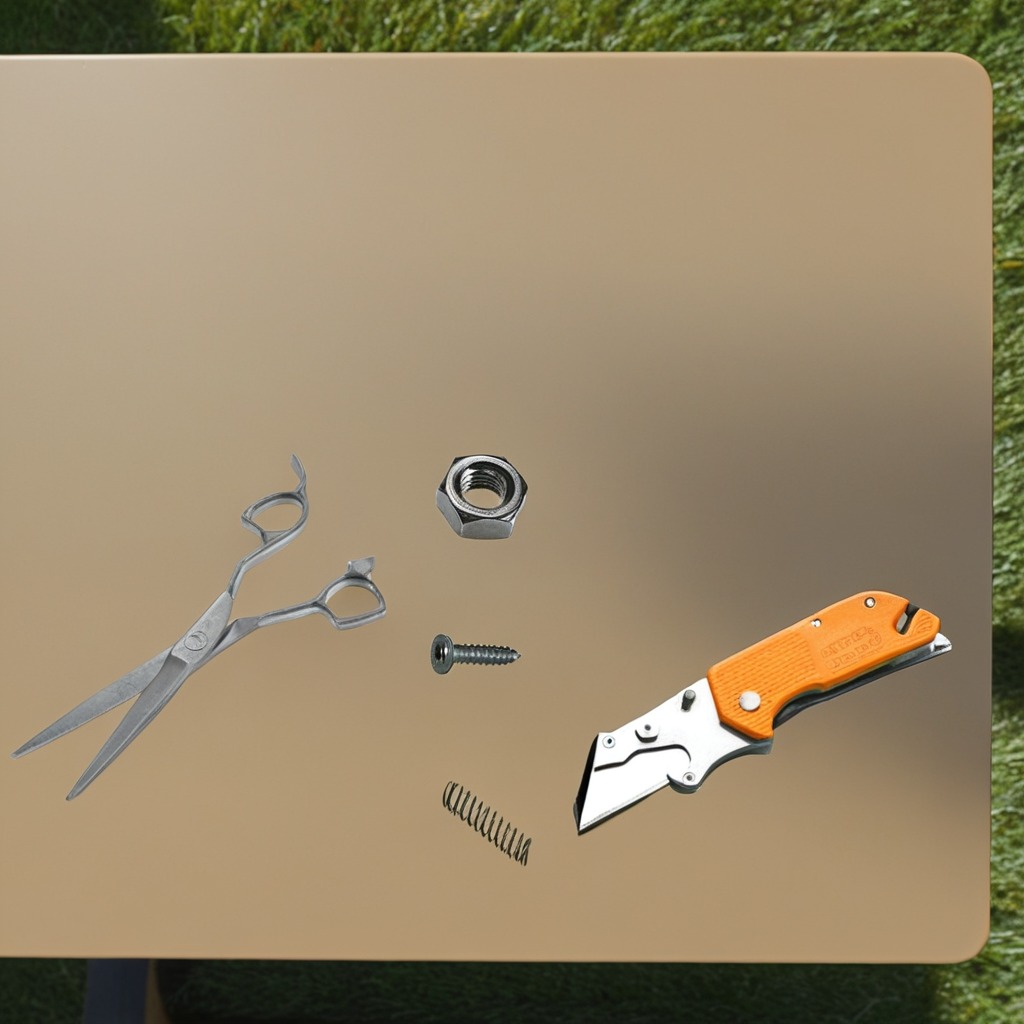
A utility knife, a metal machine screw, a coiled metal spring, a pair of scissors, and a metal nut are lying on the textured surface.